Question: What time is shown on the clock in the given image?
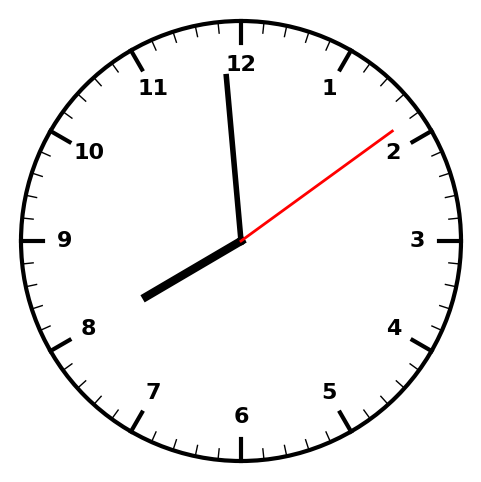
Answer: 07:59:09